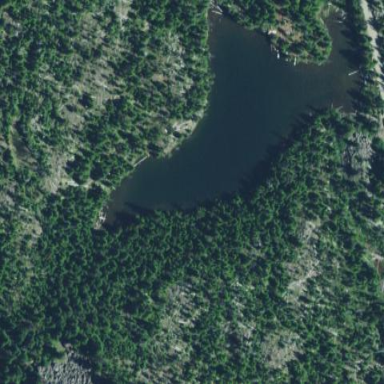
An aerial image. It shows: Serene lake.